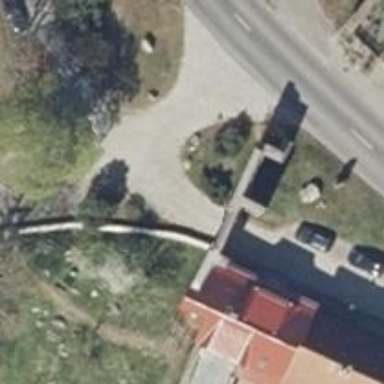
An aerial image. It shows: Historic city gate.